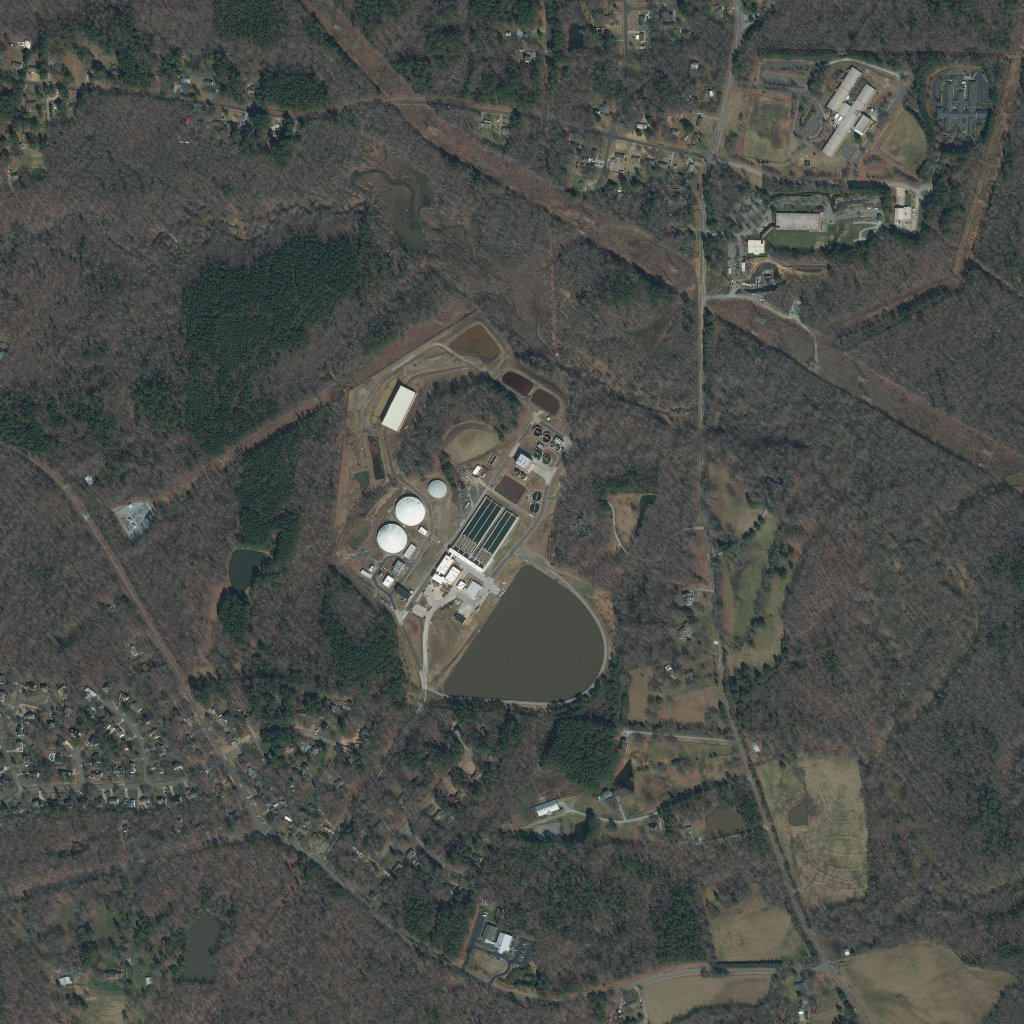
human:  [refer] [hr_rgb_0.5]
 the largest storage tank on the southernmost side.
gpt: <box>[[36, 50, 40, 54, 0]]</box>